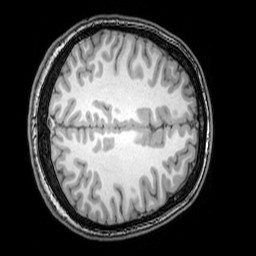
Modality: T1w
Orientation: axial
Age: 23
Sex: male
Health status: healthy
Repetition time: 0.081 s
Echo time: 0.037 s